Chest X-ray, AP view. Patient: 24 years old, sex M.
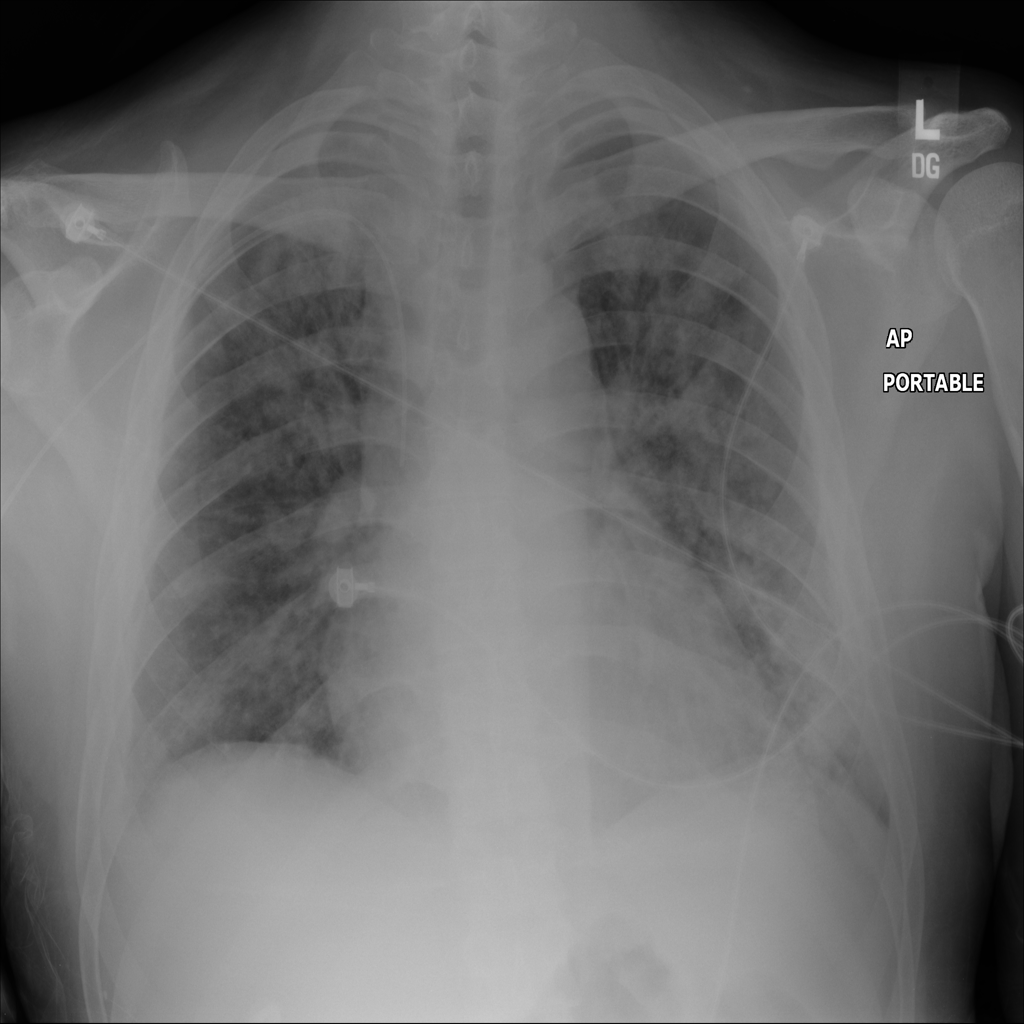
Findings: Infiltration, Nodule